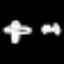
Label: angel